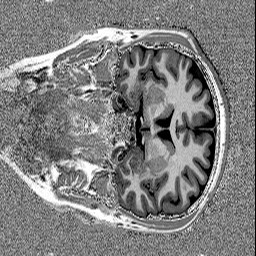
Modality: UNIT1
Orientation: coronal
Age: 29
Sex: female
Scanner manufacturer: siemens
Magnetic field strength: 3 T
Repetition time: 5 s
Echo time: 0.00298 s